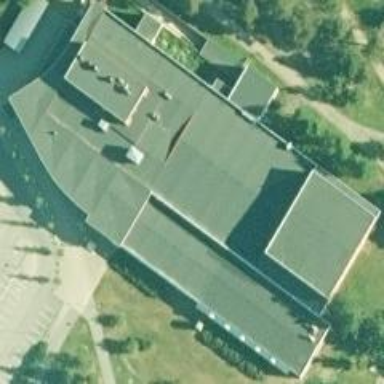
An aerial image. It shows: Building that is part of sports center dedicated to swimming activities.